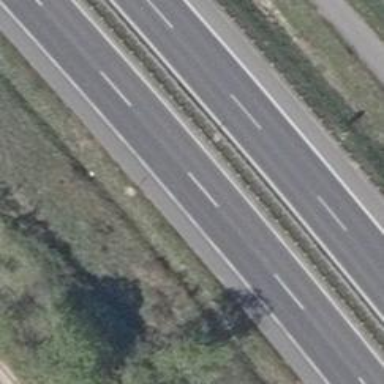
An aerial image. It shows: Asphalt trunk highway designated as motorroad.